Question: I would like your help to make a stored procedure to update the stock table .
At first I am storing all the bill items in a temporary table and then once save it would deduct the stock from the stock table and it would then store it in Bill_Item table and Temp_Bill_Item table will be deleted.

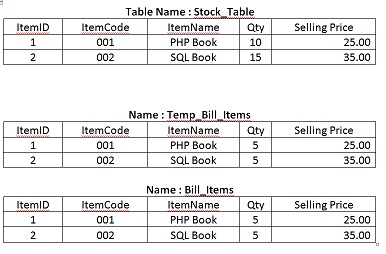
Answer: Neither the temp table nor cursors are necessary for this:
'''
update stock_table
set qty = qty - bi.qty
from stock_table st
join bill_items bi
on bi.item_id = st.item_id
and bi.itemcode = st.itemcode;
'''
This assumes that each item is only present once in the bill_items table. If you can have multiple rows with the same itemid/itemcode you need a slightly different statement:
'''
update stock_table
set qty = qty - bi.total_qty
from stock_table st
join (select item_id, itemcode, sum(qty) as total_qty
from bill_items
group by item_id, itemcode
) bi
on bi.item_id = st.item_id
and bi.itemcode = st.itemcode;
'''
(Syntax not tested as you did not post sample data to play with)